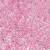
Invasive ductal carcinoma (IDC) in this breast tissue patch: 0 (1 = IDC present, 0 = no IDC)